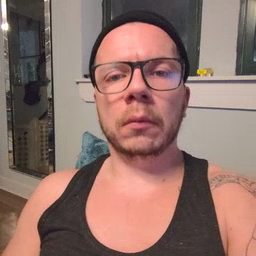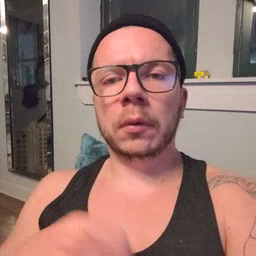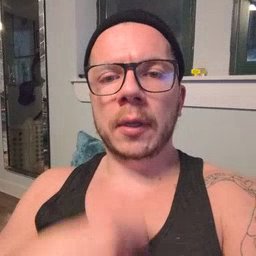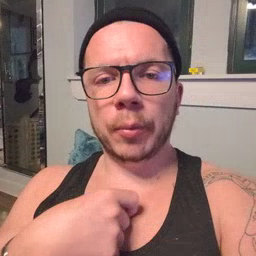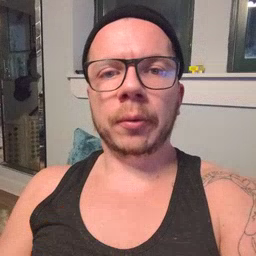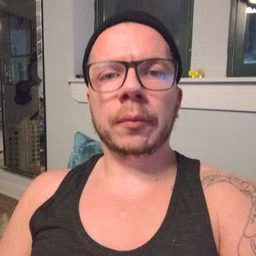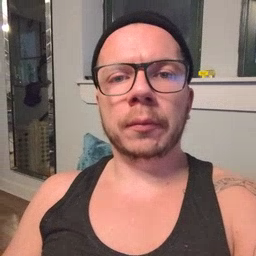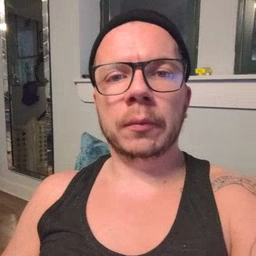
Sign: zipper